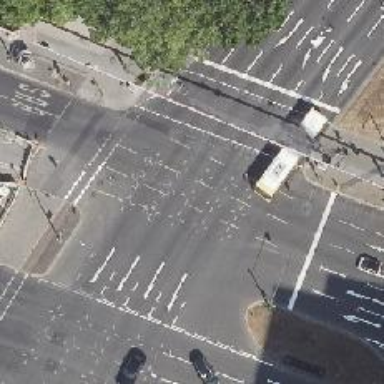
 and it is dual carriageway with cycleway on the right side that also functions as bus lane."